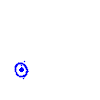
Particle: electron